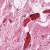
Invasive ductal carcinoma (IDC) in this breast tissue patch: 0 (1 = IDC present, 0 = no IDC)